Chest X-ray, PA view. Patient: 58 years old, sex F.
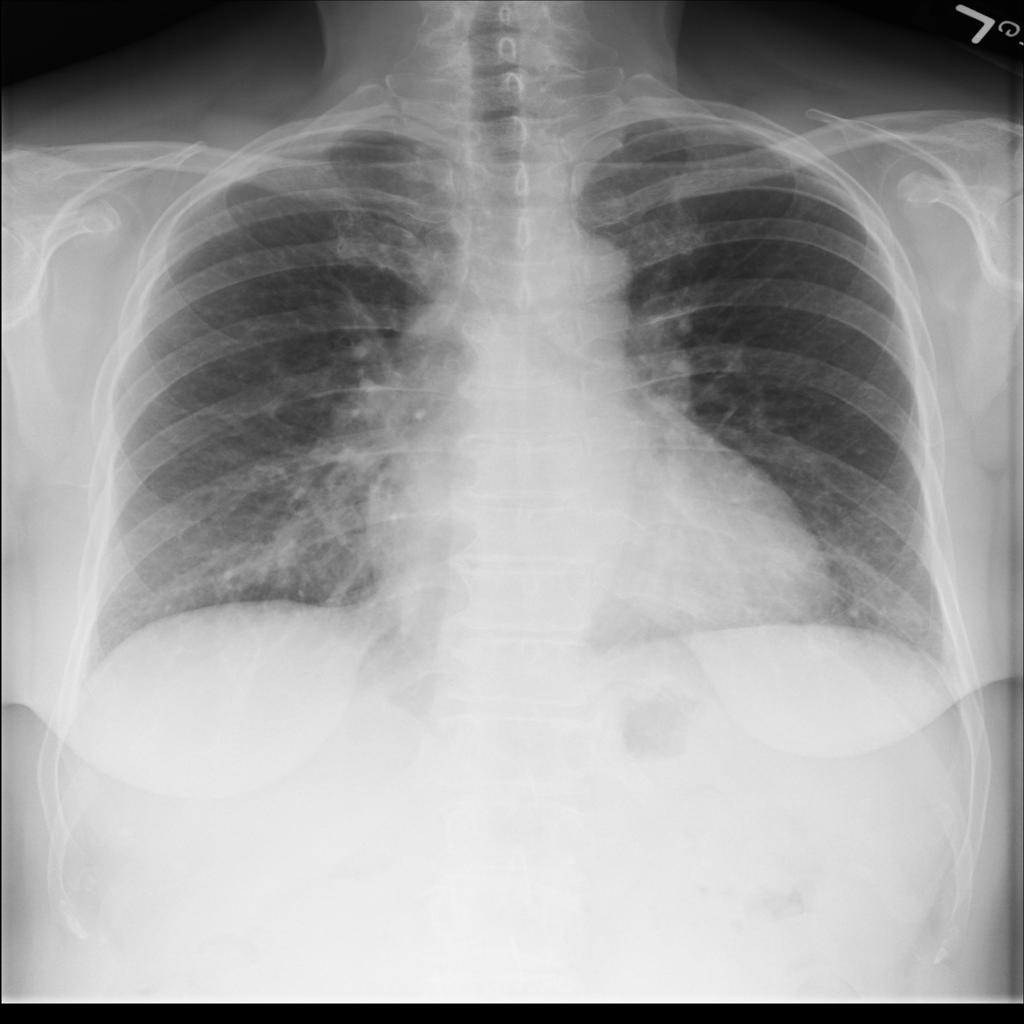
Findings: Fibrosis, Infiltration